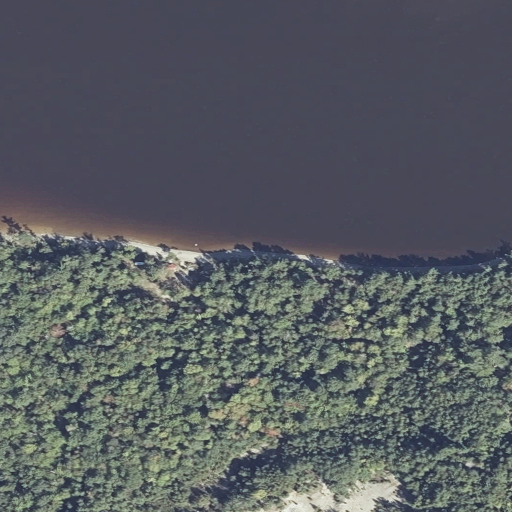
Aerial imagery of beach in Maine named Jesse Beach containing open water, mixed forest, evergreen forest, barren land, and herbaceous wetlands